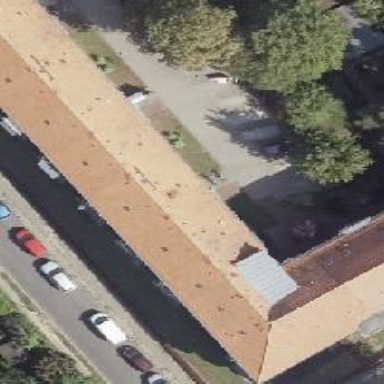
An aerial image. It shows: Gabled roof adorns the apartments building.